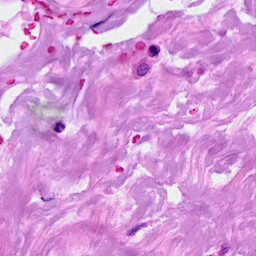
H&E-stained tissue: Breast